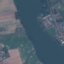
Land use / land cover: River